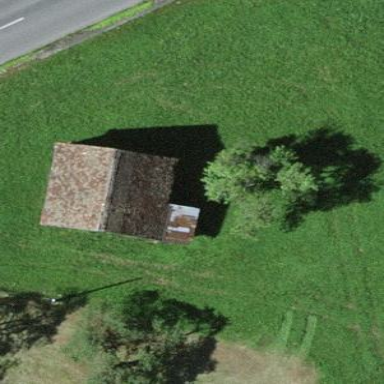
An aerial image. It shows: Shed.